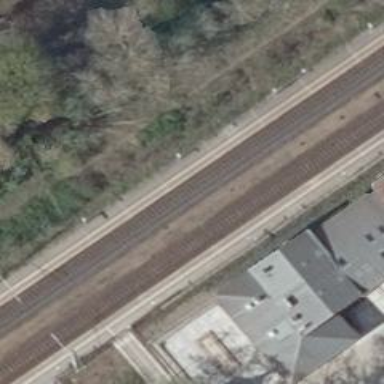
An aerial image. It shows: Stop position for public transport at railway stop.